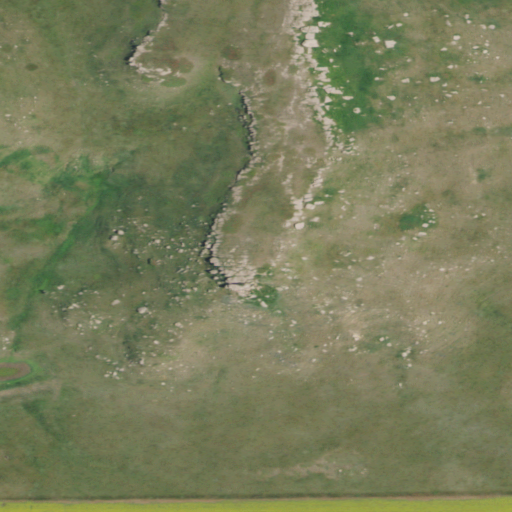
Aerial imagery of mountain in North Dakota named Stony Butte containing shrub, grassland, and cultivated crops